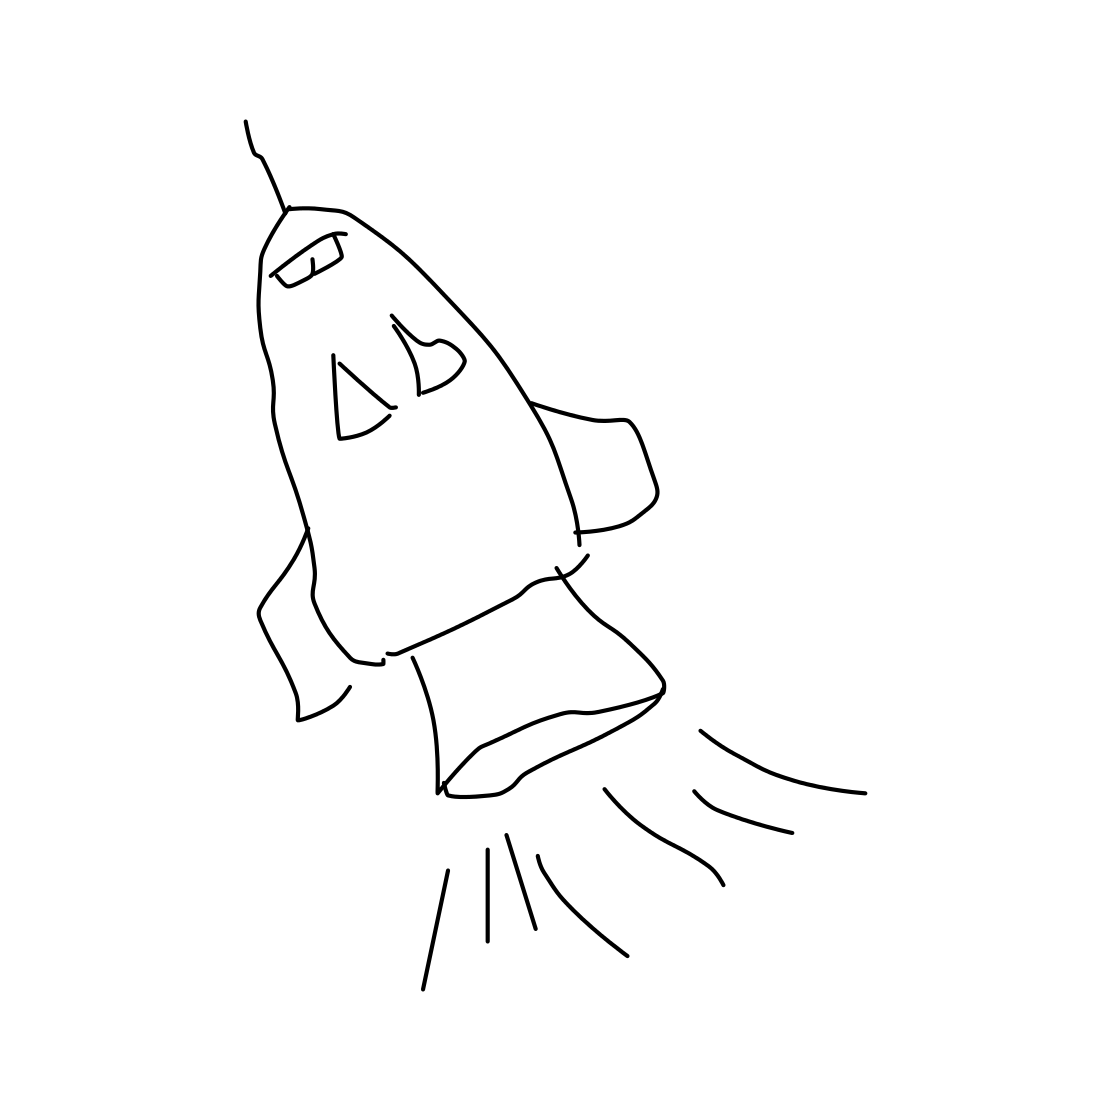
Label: space shuttle